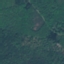
Land use / land cover: Forest